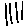
Label: line